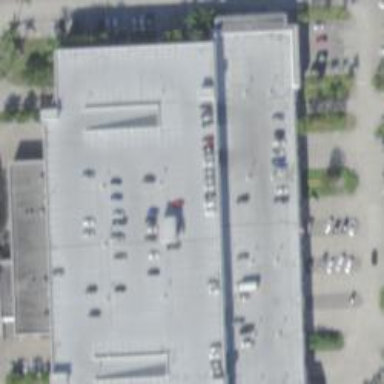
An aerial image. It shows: Retail building.